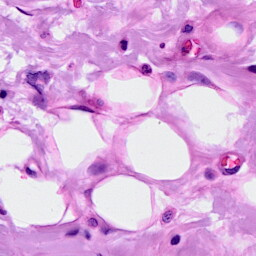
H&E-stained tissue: Breast